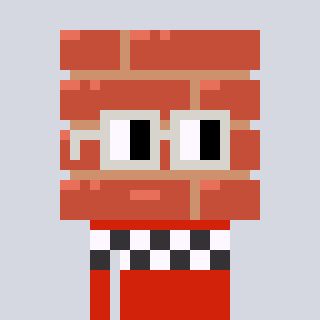
a pixel art character with square light gray glasses, a wall-shaped head and a red-colored body on a cool background